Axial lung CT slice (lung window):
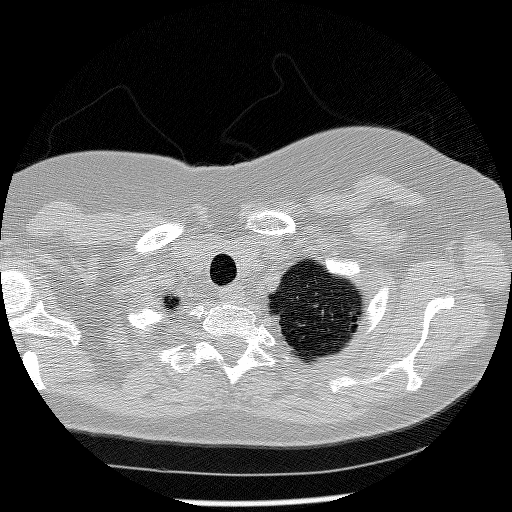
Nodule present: no